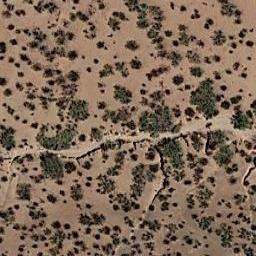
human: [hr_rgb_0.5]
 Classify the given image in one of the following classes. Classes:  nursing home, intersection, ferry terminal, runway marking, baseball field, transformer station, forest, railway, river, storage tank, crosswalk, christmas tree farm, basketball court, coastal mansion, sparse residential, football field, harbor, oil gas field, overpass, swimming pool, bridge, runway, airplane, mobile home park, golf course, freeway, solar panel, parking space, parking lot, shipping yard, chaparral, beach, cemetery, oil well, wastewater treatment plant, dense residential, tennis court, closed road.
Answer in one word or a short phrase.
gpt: chaparral